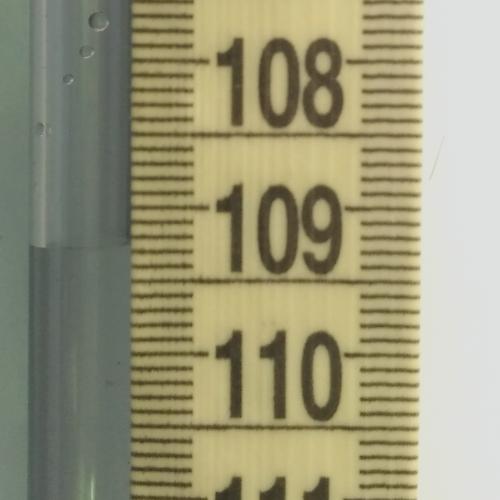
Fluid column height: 109.3 cm